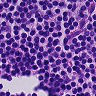
Metastatic tissue present: no